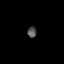
Tissue: prostate
Cell type: T cells
Senescence score: 0.702
Nuclear area (px): 98
Mean DAPI intensity: 81.092